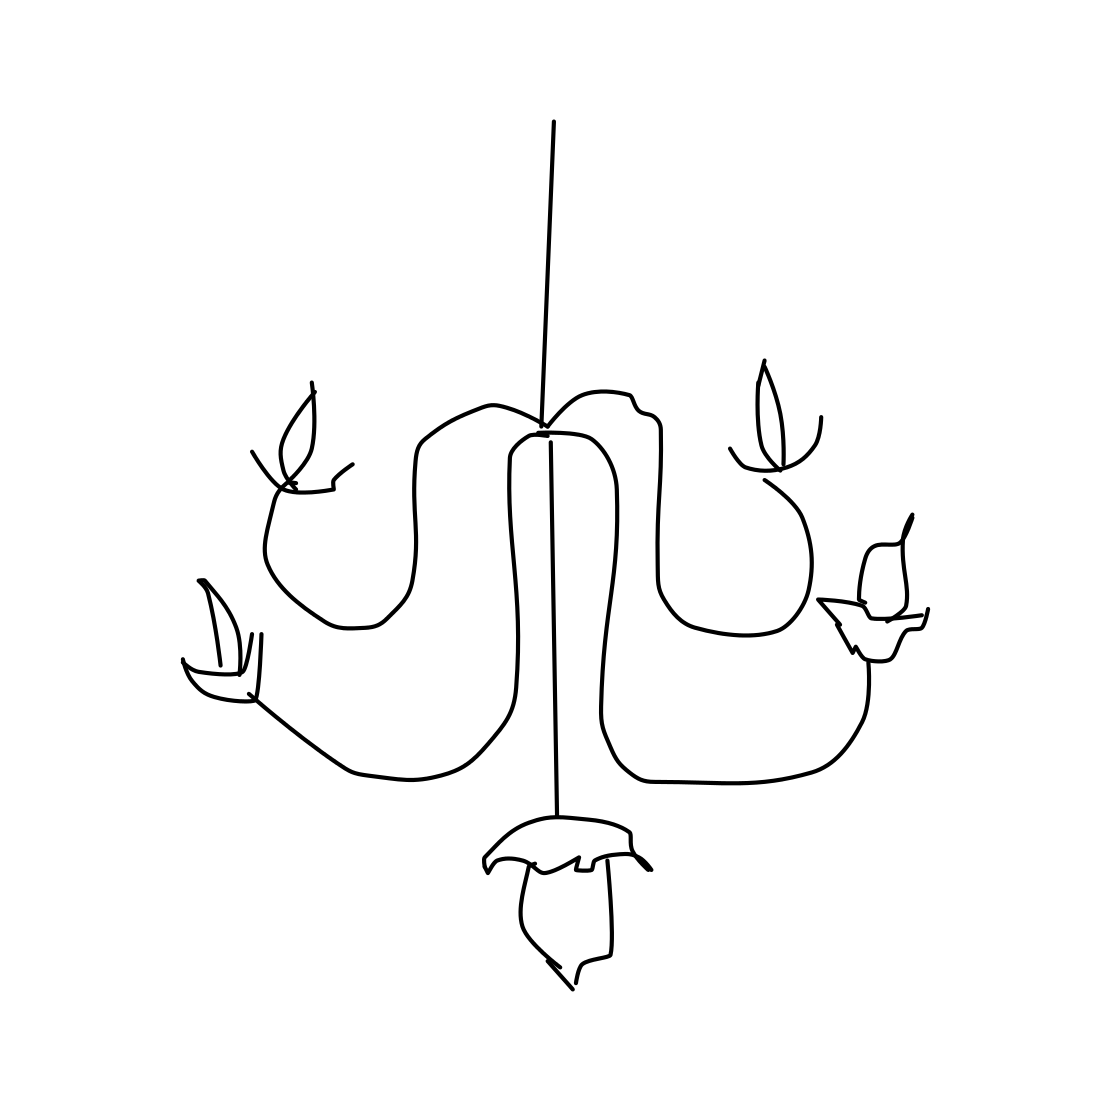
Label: chandelier